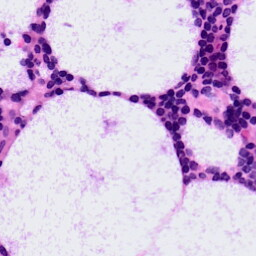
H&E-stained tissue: LymphNode